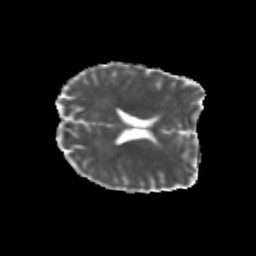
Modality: MD
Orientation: axial
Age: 24
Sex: male
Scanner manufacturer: siemens
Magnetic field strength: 3 T
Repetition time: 3.5 s
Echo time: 0.113 s